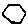
Label: hexagon